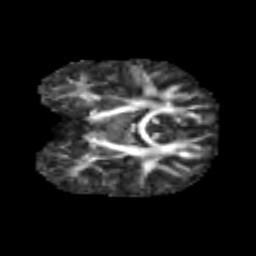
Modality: FA
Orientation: coronal
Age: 7
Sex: male
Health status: healthy